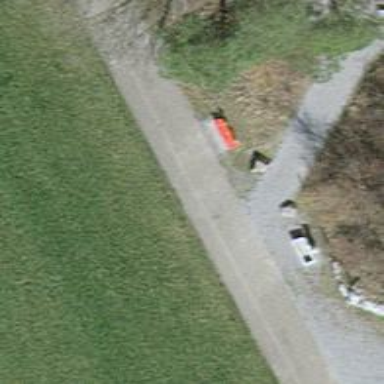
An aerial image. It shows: Red bench.